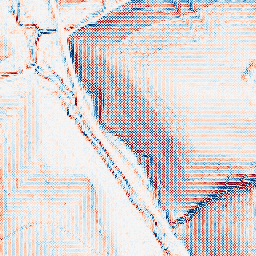
Category: wavelet
Decomposition family: wavelet_dwt
Decomposition parameters: wavelet: haar
level: 1
Upsampling method: linear_exact
Upsampling parameters: scale: 2
Upsampling scale: 2